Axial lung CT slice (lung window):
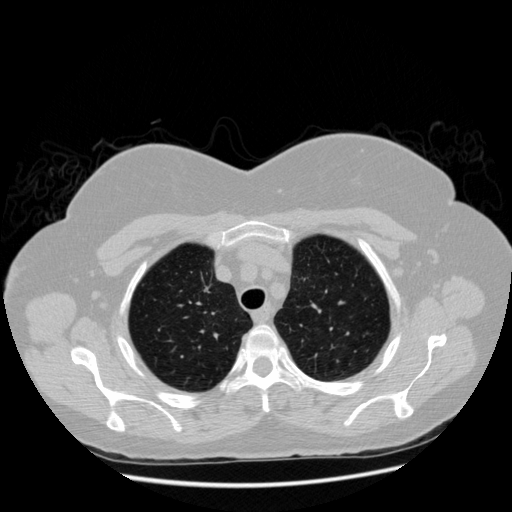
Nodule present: no